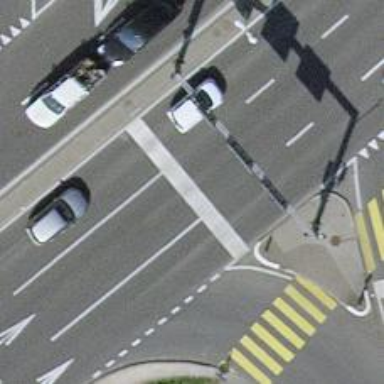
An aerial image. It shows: Road with traffic signals controlling the flow of traffic.